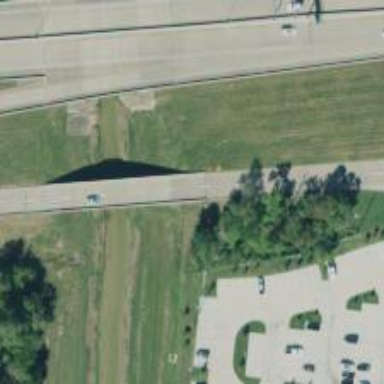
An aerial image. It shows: Secondary road with frontage road and bridge.